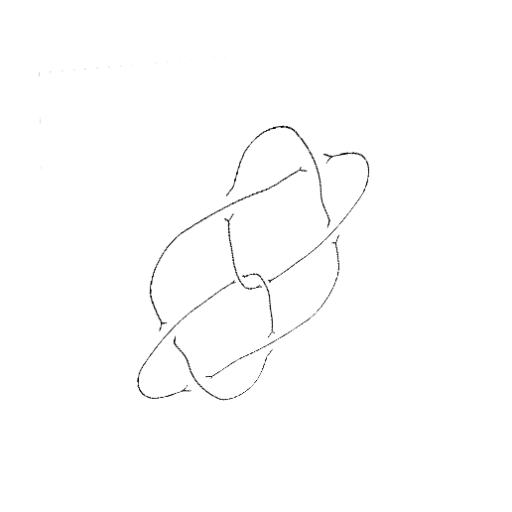
Crossing number: 8